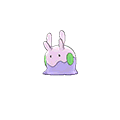
Pok\u00e9mon: goomy